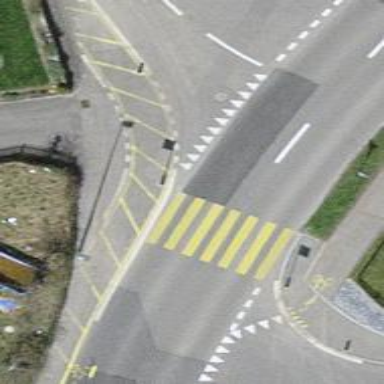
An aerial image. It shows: Uncontrolled zebra crossing.